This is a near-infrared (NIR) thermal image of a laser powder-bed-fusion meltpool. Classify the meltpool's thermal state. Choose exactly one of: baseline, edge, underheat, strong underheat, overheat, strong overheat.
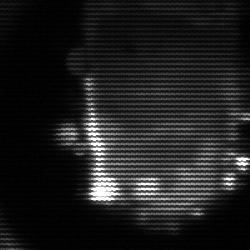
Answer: baseline